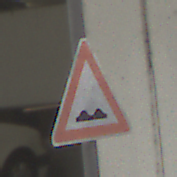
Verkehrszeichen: UnebeneFahrbahn
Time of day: Midday
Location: Roofed (Urban)
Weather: Overcast
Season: NotSpecified
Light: Artificial